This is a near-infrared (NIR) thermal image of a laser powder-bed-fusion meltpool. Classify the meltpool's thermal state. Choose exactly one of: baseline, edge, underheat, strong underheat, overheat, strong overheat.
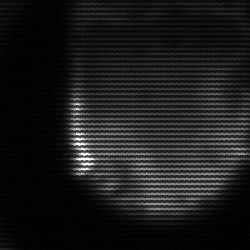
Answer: edge